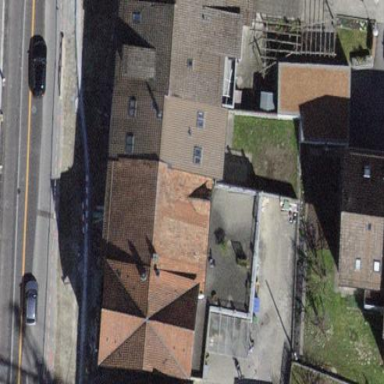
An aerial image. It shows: Building with tile roof.